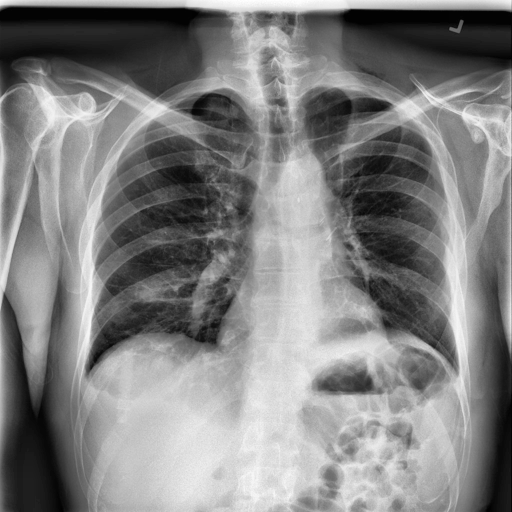
Finding: NORMAL